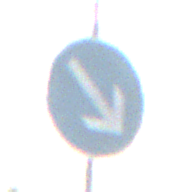
Verkehrszeichen: VorgeschriebeneVorbeifahrtRechts
Umgebung: Outdoor, Suburban
Tageszeit: MorningAfternoon
Wetter: PartlyCloudy
Licht: Natural
Jahreszeit: NotSpecified
Kontrast: MediumContrast